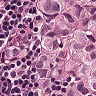
Metastatic tissue present: yes